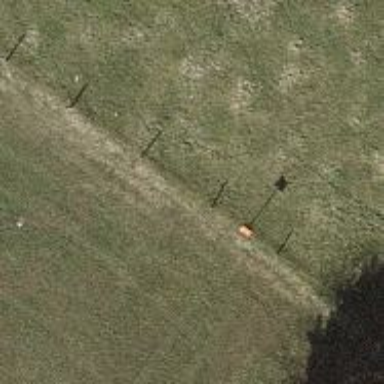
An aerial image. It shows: Pole supporting roof covering pipeline marker.